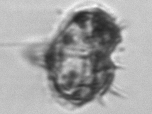
Label: Amylax